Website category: sports
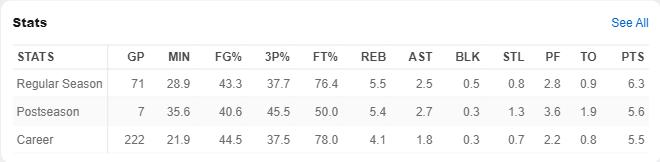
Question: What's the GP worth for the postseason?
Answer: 7

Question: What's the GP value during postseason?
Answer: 7

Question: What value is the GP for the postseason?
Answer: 7

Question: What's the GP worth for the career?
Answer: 222

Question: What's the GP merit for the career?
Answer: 222

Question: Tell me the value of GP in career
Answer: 222

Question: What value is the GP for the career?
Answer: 222

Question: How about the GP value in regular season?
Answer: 71

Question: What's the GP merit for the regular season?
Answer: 71

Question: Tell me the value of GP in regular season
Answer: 71

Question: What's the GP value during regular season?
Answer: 71

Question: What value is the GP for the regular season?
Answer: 71

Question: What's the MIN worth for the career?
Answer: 21.9

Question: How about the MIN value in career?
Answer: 21.9

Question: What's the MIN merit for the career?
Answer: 21.9

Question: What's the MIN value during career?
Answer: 21.9

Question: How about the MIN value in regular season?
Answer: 28.9

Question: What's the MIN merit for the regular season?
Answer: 28.9

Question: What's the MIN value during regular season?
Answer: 28.9

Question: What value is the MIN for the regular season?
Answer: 28.9

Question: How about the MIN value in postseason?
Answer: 35.6

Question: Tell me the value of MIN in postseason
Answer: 35.6

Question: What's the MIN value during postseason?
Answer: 35.6

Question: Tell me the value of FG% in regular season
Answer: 43.3

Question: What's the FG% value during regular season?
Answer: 43.3

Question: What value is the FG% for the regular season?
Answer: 43.3

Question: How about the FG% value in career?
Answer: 44.5

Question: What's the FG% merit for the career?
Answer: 44.5

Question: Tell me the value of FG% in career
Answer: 44.5

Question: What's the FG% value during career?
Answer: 44.5

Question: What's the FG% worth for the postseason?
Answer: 40.6

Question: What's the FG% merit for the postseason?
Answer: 40.6

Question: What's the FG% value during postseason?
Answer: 40.6

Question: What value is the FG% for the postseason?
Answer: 40.6

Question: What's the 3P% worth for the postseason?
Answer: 45.5

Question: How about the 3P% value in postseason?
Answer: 45.5

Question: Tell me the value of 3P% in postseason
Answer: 45.5

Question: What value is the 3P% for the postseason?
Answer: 45.5

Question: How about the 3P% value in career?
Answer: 37.5

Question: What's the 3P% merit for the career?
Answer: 37.5

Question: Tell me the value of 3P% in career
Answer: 37.5

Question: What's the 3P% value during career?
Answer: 37.5

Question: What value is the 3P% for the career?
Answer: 37.5

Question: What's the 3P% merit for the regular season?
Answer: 37.7

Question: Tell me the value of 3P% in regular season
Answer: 37.7

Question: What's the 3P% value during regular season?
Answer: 37.7

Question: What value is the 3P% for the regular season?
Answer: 37.7

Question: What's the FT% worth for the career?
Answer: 78.0

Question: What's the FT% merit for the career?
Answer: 78.0

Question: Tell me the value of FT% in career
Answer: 78.0

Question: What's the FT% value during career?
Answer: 78.0

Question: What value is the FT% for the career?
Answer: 78.0

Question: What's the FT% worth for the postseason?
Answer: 50.0

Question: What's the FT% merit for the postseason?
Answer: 50.0

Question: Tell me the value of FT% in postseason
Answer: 50.0

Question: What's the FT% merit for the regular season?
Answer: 76.4

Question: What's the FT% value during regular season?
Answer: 76.4

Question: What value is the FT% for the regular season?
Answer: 76.4

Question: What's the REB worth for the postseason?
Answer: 5.4

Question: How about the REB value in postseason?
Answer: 5.4

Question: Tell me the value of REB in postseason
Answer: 5.4

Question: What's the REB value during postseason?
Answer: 5.4

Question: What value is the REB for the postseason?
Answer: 5.4

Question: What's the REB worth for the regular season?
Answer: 5.5